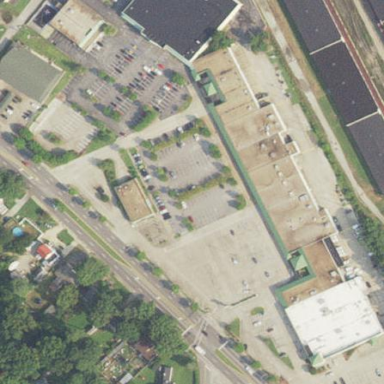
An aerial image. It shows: Retail area.